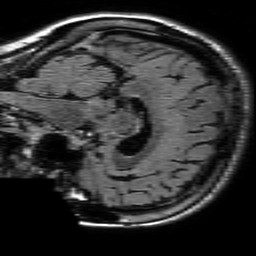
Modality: FLAIR
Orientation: sagittal
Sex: female
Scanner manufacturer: philips
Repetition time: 11 s
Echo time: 0.125 s